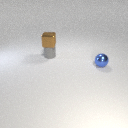
small gray rubber cylinder below small brown metal cube